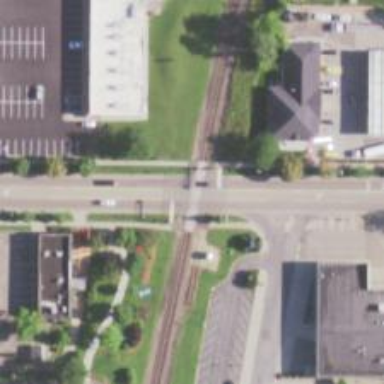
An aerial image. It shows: Level crossing on the railway with lights.